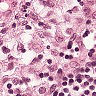
Metastatic tissue present: no